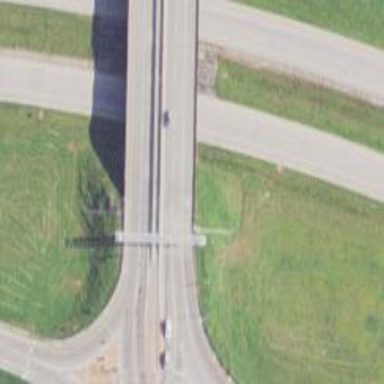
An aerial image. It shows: Primary highway bridge over expressway.